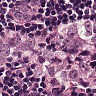
Metastatic tissue present: yes